Question: I'm trying to make a 'JComponent' opaque in the right border.
I want make a object with my specific characteristics so i'm using a 'JComponent' that can be opaque
this is because I will make a library, and I don't want to use 'JPanel' or 'JLabel'
'''
import java.awt.*;
import java.awt.event.*;
import javax.swing.*;
import javax.swing.event.*;
import java.awt.image.BufferedImage;
import java.util.ArrayList;
public class ProbadorCodigos {
JFrame Frame=new JFrame();
JComponent BORDEDE=new JComponent() {private static final long serialVersionUID = 2222L;};
public ProbadorCodigos() {
Frame.setSize(500, 500);
Frame.setResizable(false);
Frame.setUndecorated(false);
Frame.setLayout(null);
Frame.setLocationRelativeTo(null);
Frame.setDefaultCloseOperation(JFrame.EXIT_ON_CLOSE);
Frame.getContentPane().setBackground(Color.darkGray);
Format();
Action();
}
private void Format() {
BORDEDE.setBounds(Frame.getWidth()-100, 0, 100, Frame.getHeight());
BORDEDE.setOpaque(true);
BORDEDE.setVisible(true);
BORDEDE.setEnabled(true);
BORDEDE.setFocusable(true);
BORDEDE.setBackground(Color.red);
System.out.println(BORDEDE);
}
private void Action() {
Frame.add(BORDEDE);
}
public static void main(String[] args) {
ProbadorCodigos Ventana=new ProbadorCodigos();
Ventana.Frame.setVisible(true);
}
}
'''

I don't know why it don't shows opaque, if I use a 'JLabel' works so what I missing?
thanks for your advices and answers
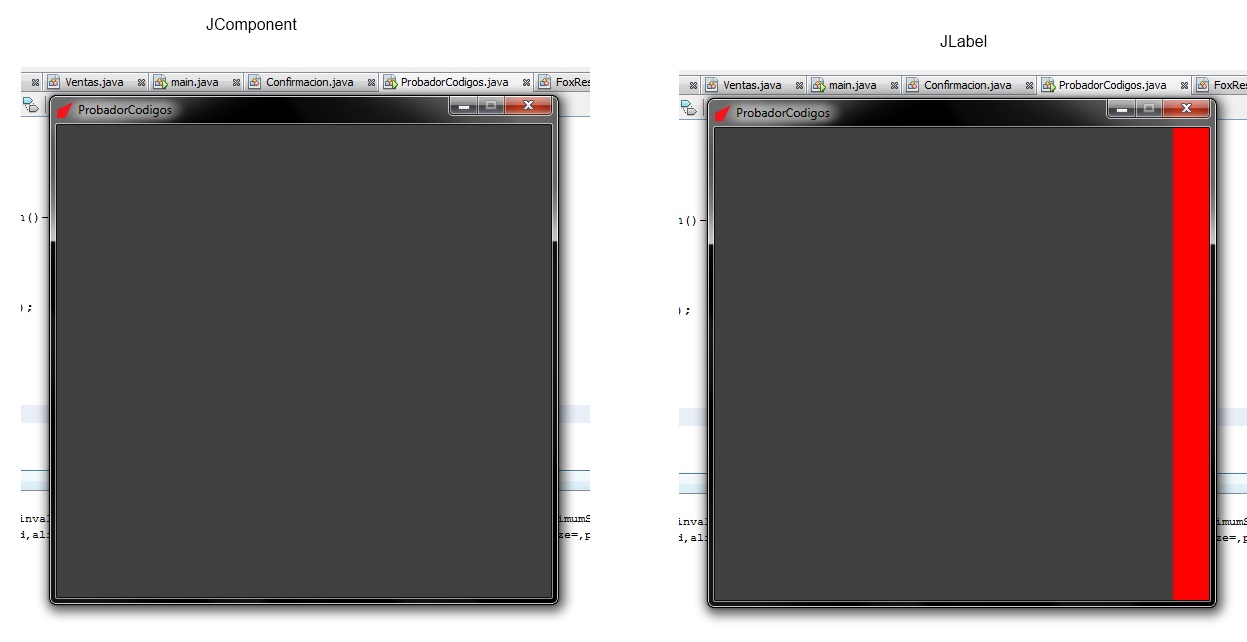
Answer: My suggestion for general ease of solving your problem: use a JPanel. Until you show good reason for not using this as the basis for your class, it remains in my mind the best solution for your problem. Otherwise, you'll need some code like:
'''
JComponent bordede = new JComponent() {
private static final long serialVersionUID = 2222L;
@Override
protected void paintComponent(Graphics g) {
super.paintComponent(g);
int width = getWidth();
int height = getHeight();
g.setColor(getBackground());
g.fillRect(0, 0, width, height);
}
};
'''
Which again is not necessary if you simply used a JPanel.
Other problems with your code:
- - 'setBounds(...)'